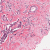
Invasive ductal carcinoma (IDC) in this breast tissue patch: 1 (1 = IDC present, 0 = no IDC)